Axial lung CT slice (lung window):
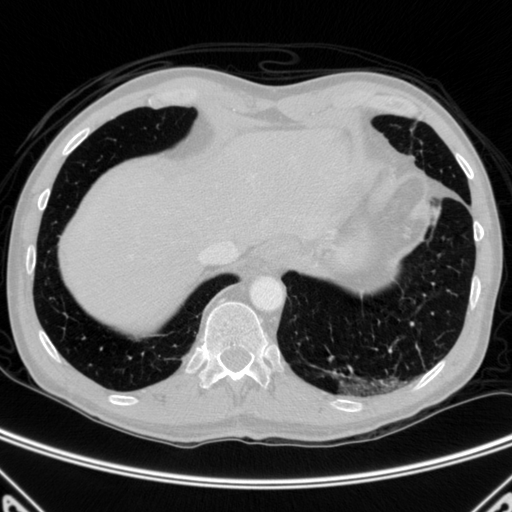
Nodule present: no